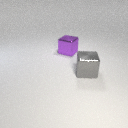
large gray metal cube to the right of large purple metal cube